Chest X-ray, PA view. Patient: 64 years old, sex F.
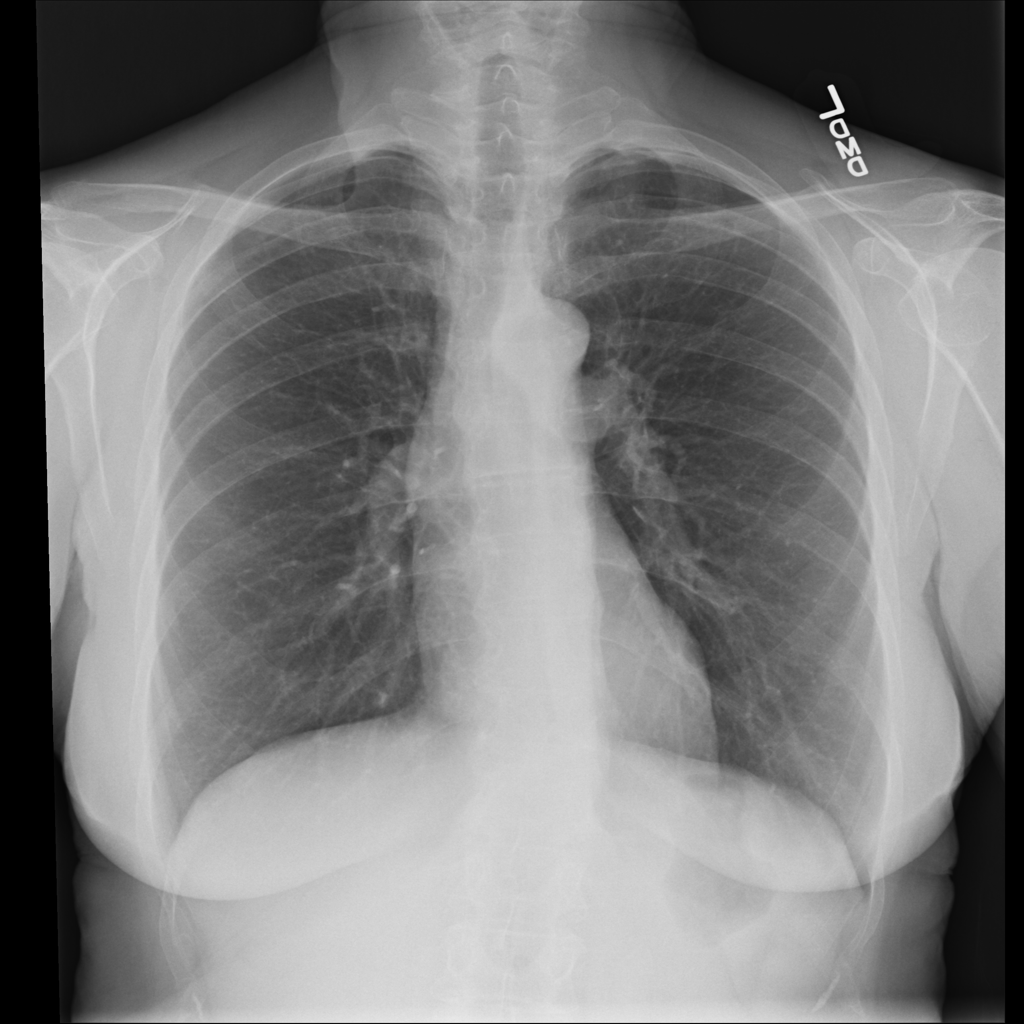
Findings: No Finding